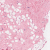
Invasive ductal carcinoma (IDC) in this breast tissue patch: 0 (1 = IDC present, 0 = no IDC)